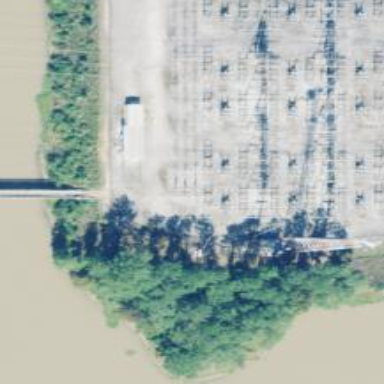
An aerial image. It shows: Switch used for power control.